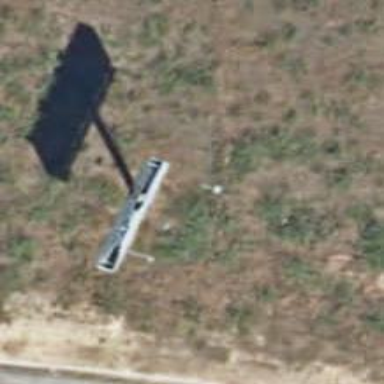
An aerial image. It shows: Billboard for advertising.